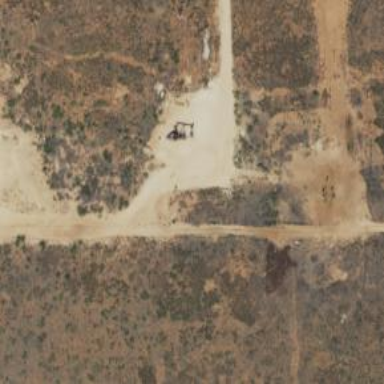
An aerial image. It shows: Petroleum well that is man-made.